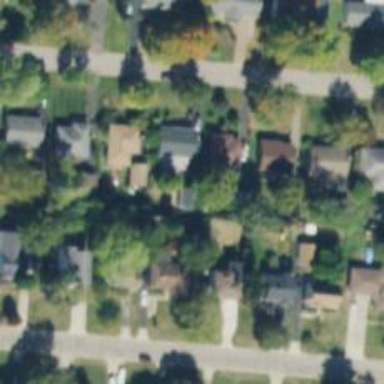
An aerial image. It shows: Residential driveway designated as service road.